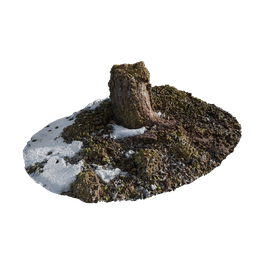
Label: nature